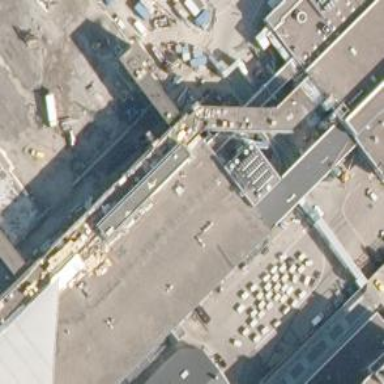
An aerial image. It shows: Airport gate.